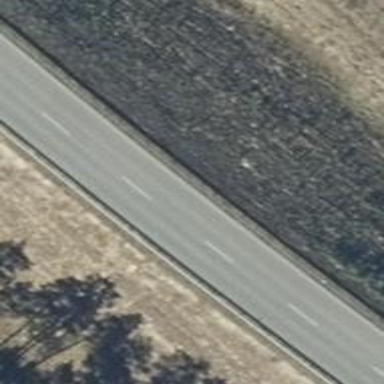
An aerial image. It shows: Tertiary road with asphalt surface and embankment.